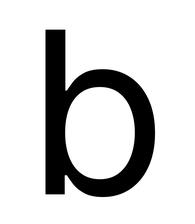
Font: Inter_Regular